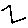
Label: zigzag